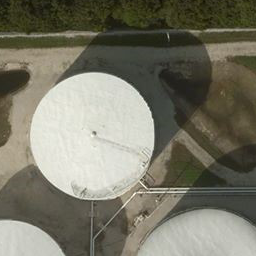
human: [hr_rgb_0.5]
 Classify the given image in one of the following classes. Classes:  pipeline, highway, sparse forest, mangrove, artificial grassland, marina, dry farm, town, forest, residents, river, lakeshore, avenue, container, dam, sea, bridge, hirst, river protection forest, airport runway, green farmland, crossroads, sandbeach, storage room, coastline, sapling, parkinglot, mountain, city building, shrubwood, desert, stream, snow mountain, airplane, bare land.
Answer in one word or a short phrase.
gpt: storage room